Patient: sex M, age 45
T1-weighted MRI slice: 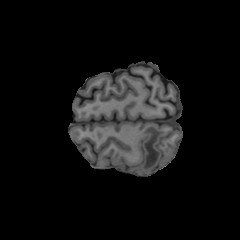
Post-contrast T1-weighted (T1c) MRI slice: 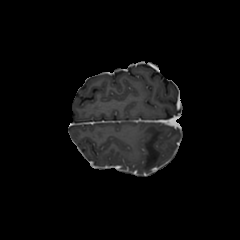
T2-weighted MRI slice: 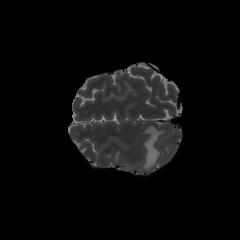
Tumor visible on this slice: yes
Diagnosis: Astrocytoma, IDH-wildtype
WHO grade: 2